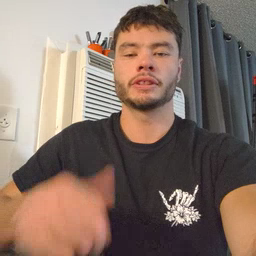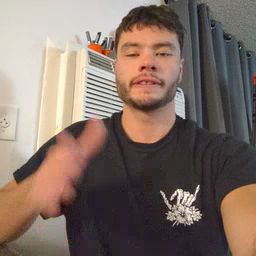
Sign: fish